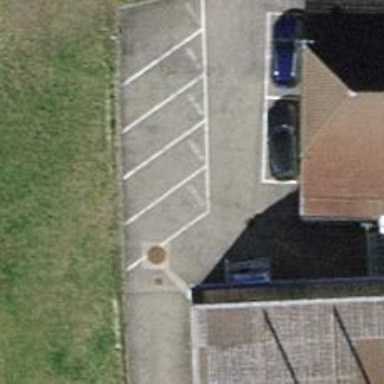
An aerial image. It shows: Asphalt parking aisle road.